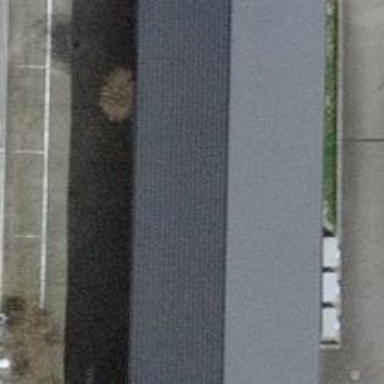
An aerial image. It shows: Industrial building.